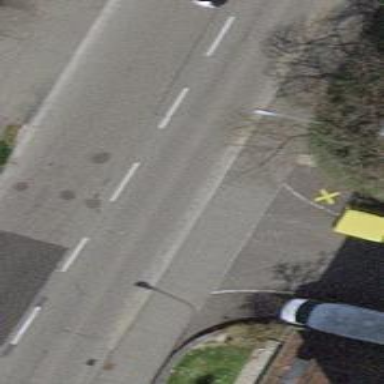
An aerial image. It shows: Unmarked crossing with traffic calming table.